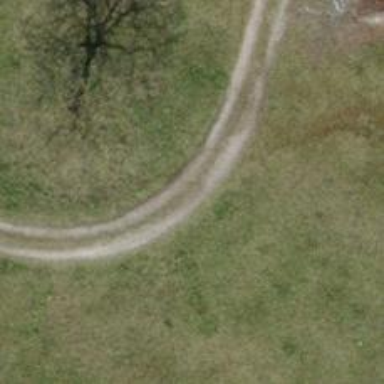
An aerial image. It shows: Dirt track road.